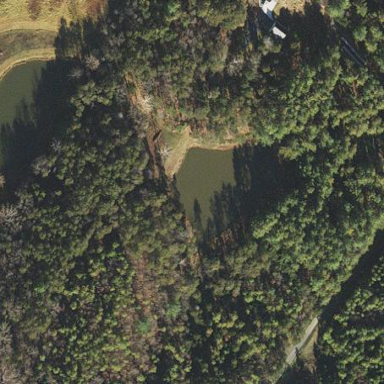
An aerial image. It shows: Pond surrounded by natural water.